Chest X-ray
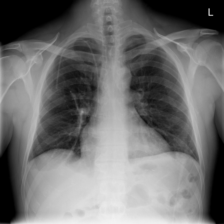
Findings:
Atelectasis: negative
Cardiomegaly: negative
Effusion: negative
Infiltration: negative
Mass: negative
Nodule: negative
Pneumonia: negative
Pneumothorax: negative
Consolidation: negative
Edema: negative
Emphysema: negative
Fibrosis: negative
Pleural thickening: negative
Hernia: negative